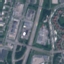
Land use / land cover: Highway